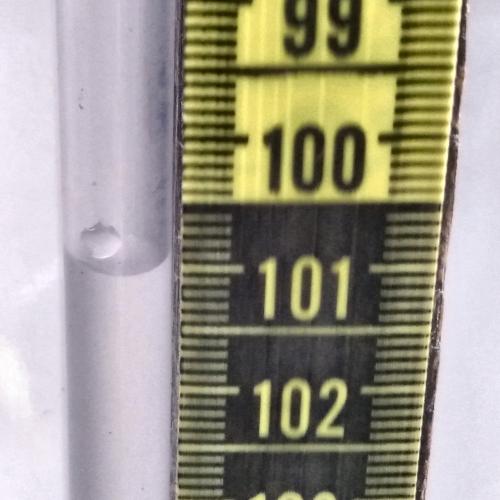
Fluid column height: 101.0 cm